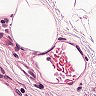
Metastatic tissue present: no